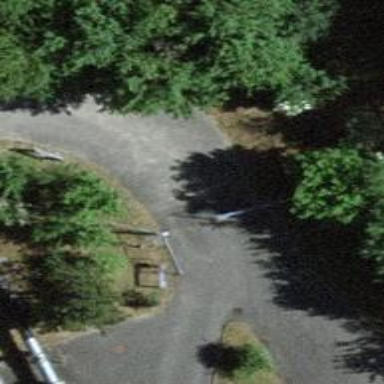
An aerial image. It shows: Gate.